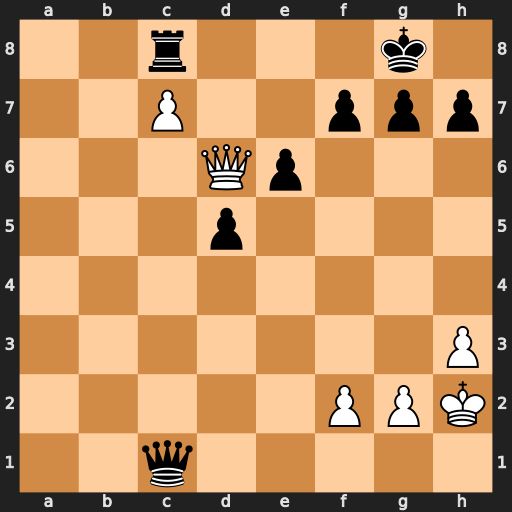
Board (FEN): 2r3k1/2P2ppp/3Qp3/3p4/8/7P/5PPK/2q5
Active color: w
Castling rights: -
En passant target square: -
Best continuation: Qd8+ Rxd8 cxd8=Q#